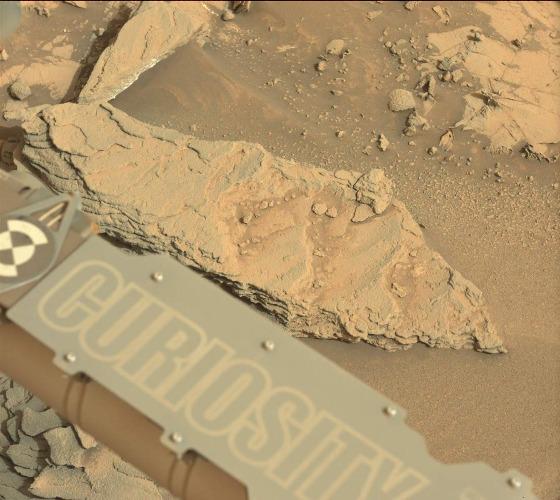
Terrain classes present: Background, Bedrock, Gravel / Sand / Soil